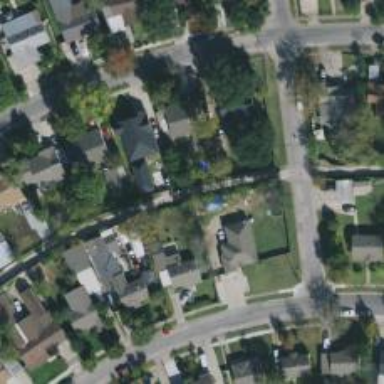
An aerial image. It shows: Alley classified as service road.